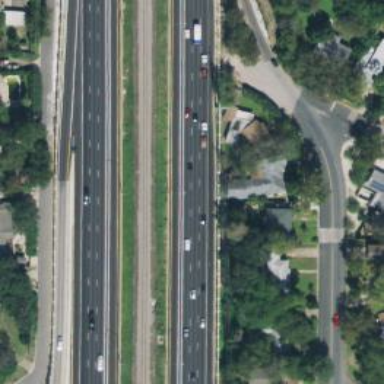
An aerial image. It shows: Asphalt motorway.